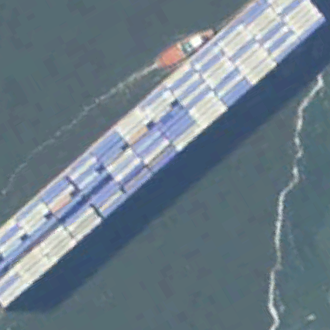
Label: Container_ship